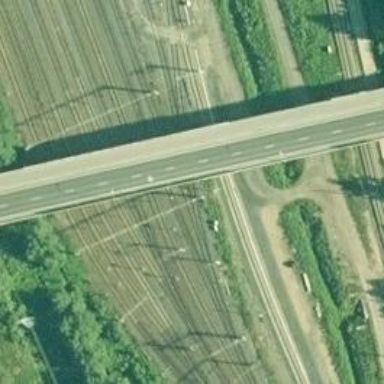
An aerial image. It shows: Railway signal.